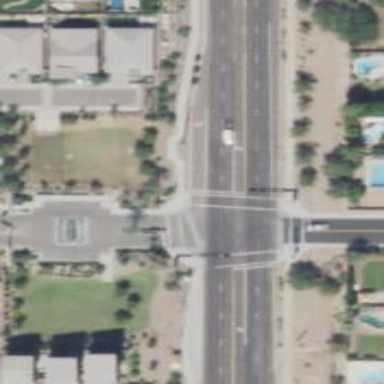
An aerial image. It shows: Solid stop line on the road marking.